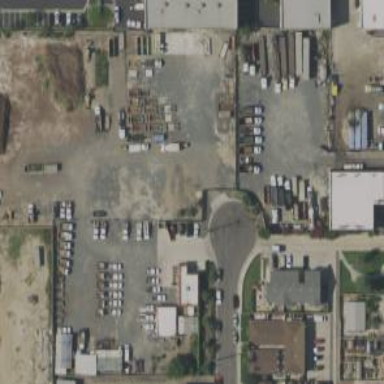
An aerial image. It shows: Alleyway designated as service road.